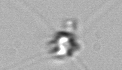
Label: Chaetoceros_didymus